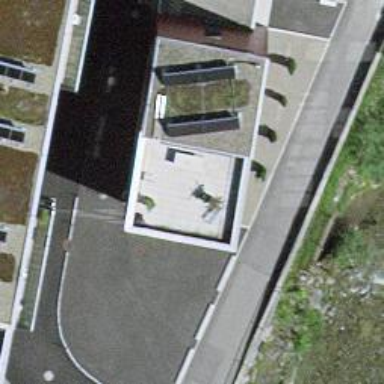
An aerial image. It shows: Part of building painted in red.